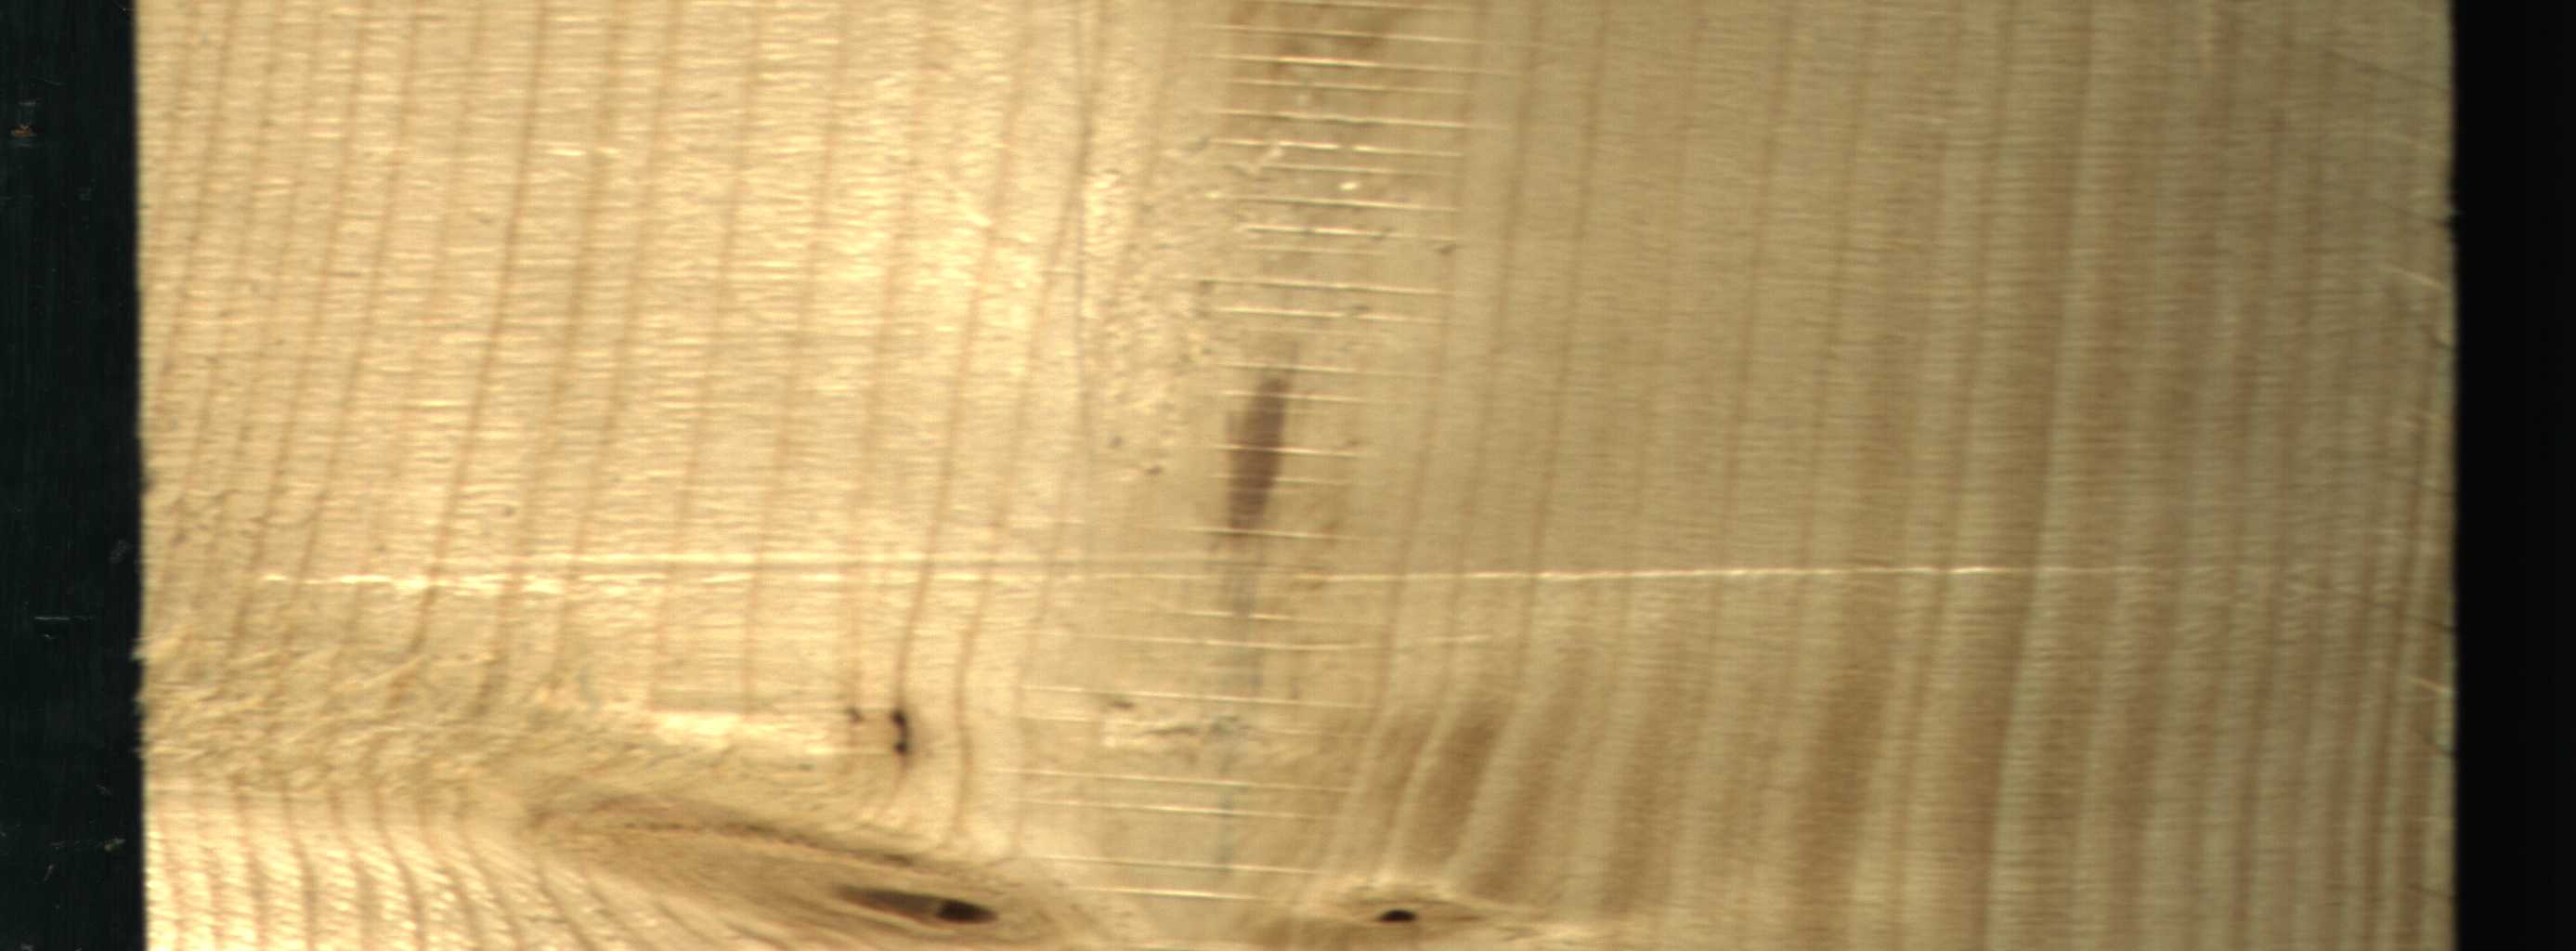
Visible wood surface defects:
Quartzity
Dead_Knot
Live_Knot
Live_Knot